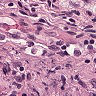
Metastatic tissue present: yes